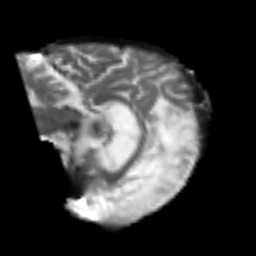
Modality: T2w
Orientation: sagittal
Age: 73
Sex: male
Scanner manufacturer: siemens
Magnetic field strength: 3 T
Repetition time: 4.999 s
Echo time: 0.07946 s